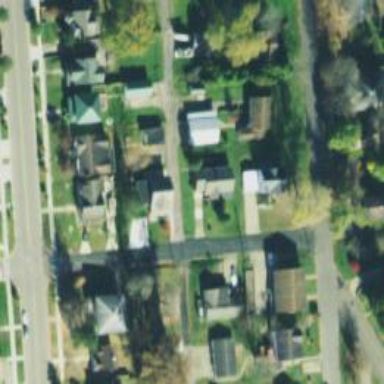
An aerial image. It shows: Alley classified as service road.